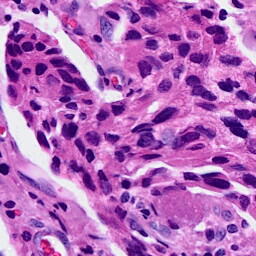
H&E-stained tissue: Breast